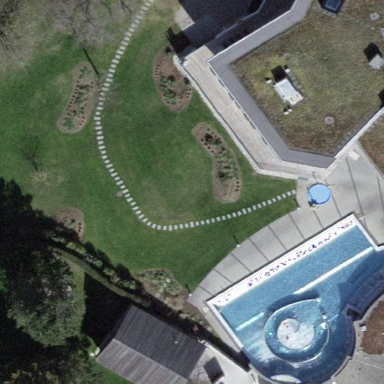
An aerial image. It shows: Swimming pool located in leisure land.